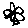
Label: flower